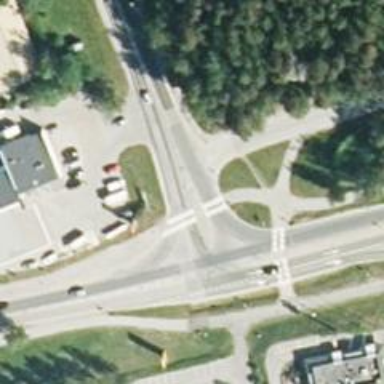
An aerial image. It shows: Marked road crossing with pedestrian island.